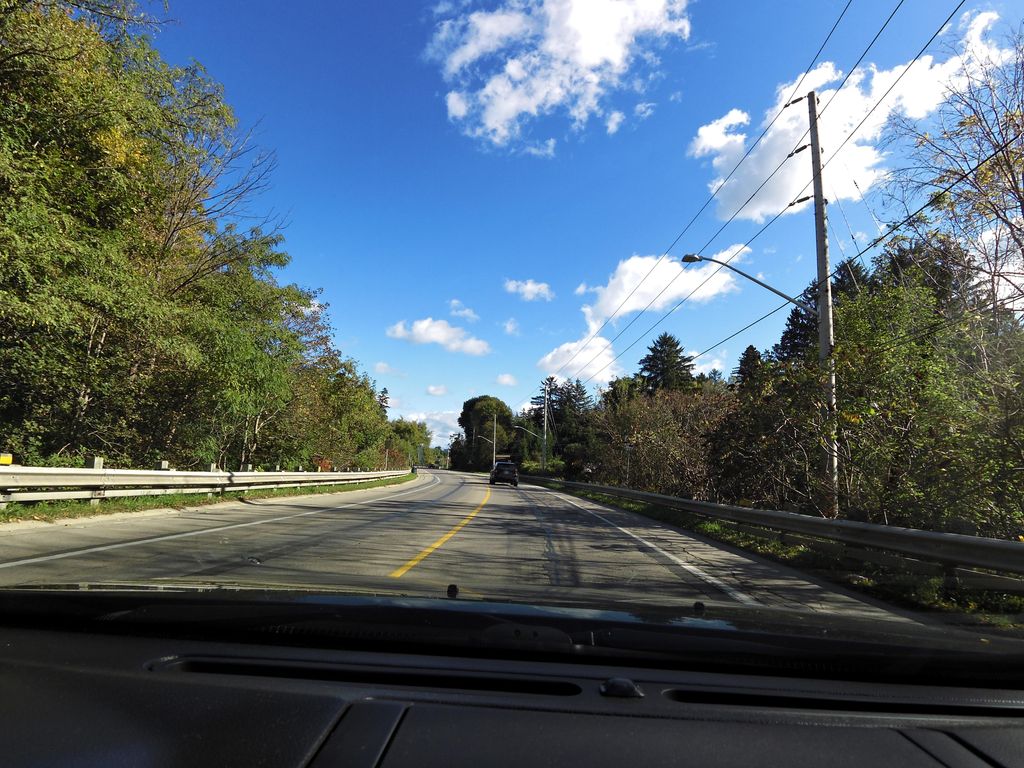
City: hamilton